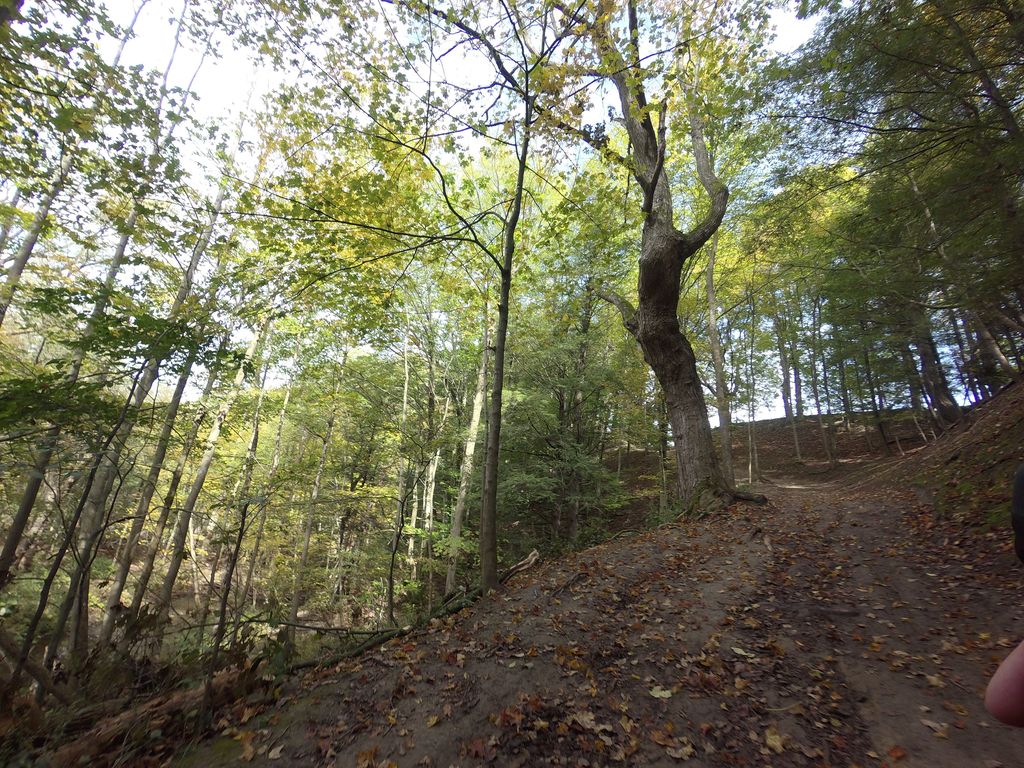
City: hamilton